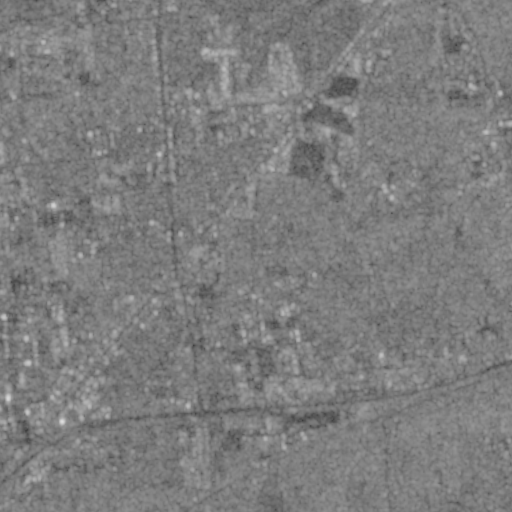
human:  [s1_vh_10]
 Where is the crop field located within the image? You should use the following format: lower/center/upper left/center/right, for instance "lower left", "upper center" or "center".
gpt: The crop field is located in the upper right of the image.
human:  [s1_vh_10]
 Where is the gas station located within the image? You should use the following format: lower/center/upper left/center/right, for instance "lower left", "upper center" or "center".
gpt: The gas station is located in the center of the image.
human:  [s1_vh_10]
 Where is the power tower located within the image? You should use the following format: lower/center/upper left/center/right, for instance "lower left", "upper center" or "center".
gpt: The power tower is located in the upper right of the image.
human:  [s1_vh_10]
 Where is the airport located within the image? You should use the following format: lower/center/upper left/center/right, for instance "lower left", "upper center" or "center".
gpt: There is no airport in the image.

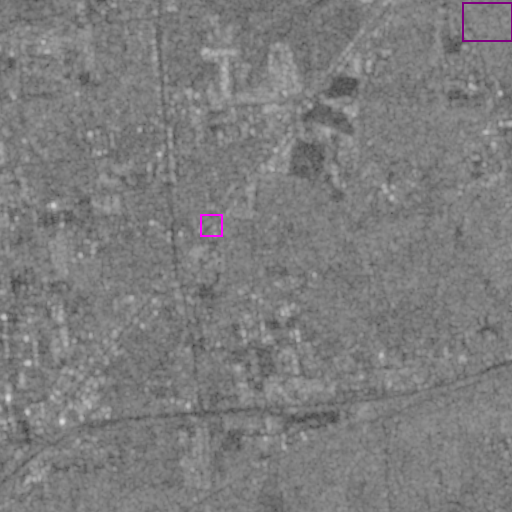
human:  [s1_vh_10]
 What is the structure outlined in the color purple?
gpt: The structure outlined in purple is a crop field.
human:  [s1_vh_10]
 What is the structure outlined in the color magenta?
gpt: The structure outlined in magenta is a gas station.
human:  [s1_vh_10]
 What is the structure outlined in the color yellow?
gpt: There is no yellow outline.